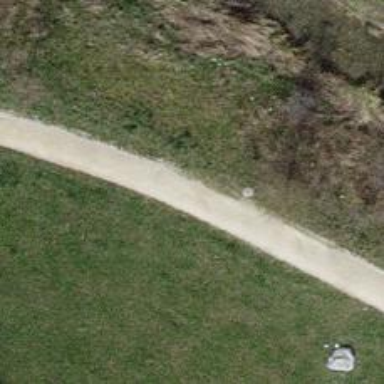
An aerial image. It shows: Unpaved path.